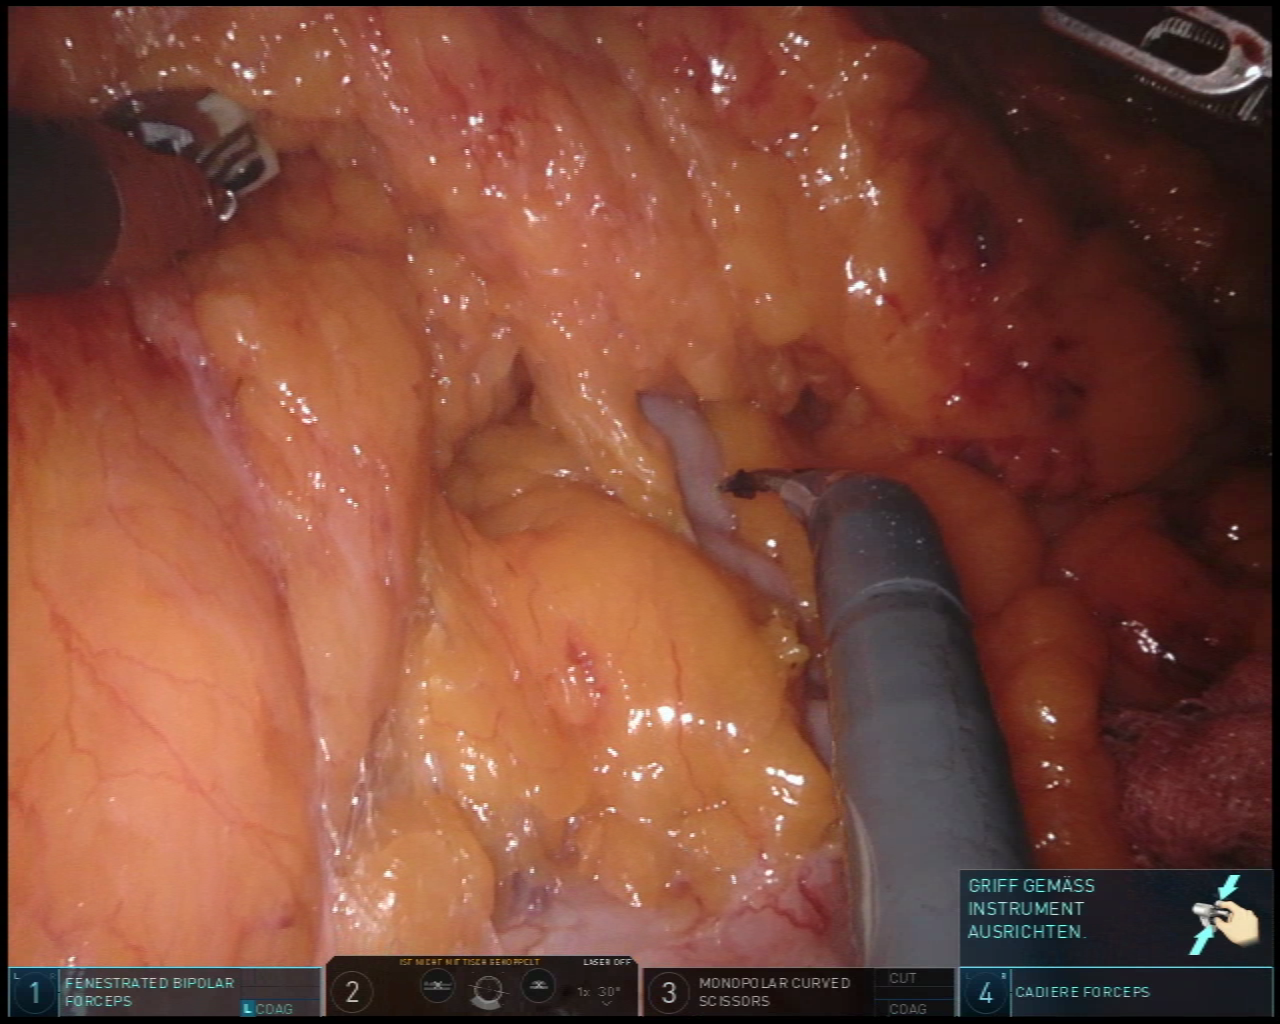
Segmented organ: colon
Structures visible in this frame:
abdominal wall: no
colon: yes
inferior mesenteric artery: no
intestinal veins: no
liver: no
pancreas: no
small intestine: no
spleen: no
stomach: no
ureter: no
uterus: no
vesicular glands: no